Field crop: maize
Growth stage: 1
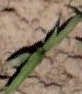
Species: maize